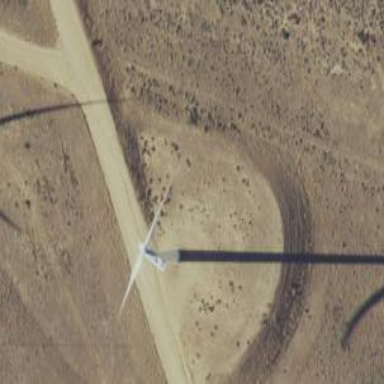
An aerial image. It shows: Wind turbine generator that utilizes wind as its source for generating electricity. It is of the horizontal axis type.